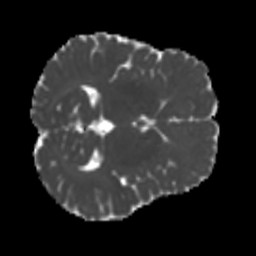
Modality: MD
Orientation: axial
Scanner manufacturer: siemens
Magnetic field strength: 3 T
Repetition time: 4 s
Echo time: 0.0594 s